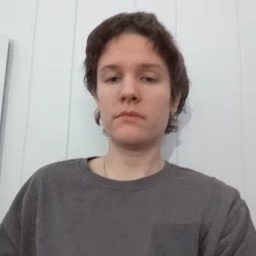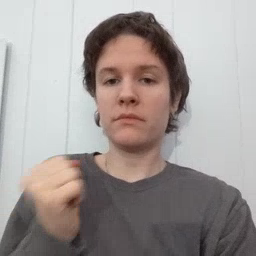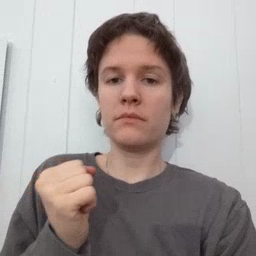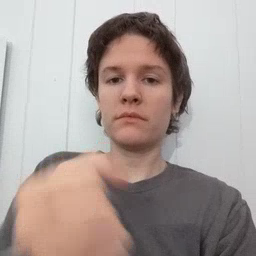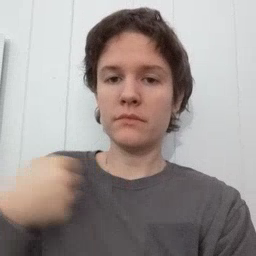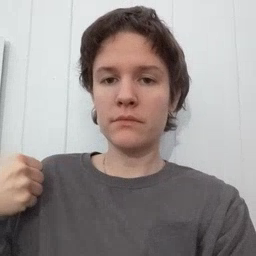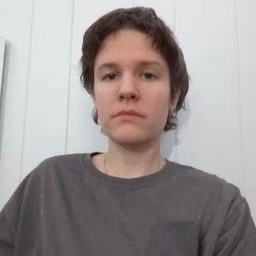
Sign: refrigerator